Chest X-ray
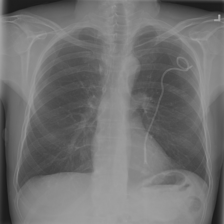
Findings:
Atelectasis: negative
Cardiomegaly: negative
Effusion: negative
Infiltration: negative
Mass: negative
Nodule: negative
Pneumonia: negative
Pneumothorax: negative
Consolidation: negative
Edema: negative
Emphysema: positive
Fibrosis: negative
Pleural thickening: negative
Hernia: negative